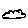
Label: cloud